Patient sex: M
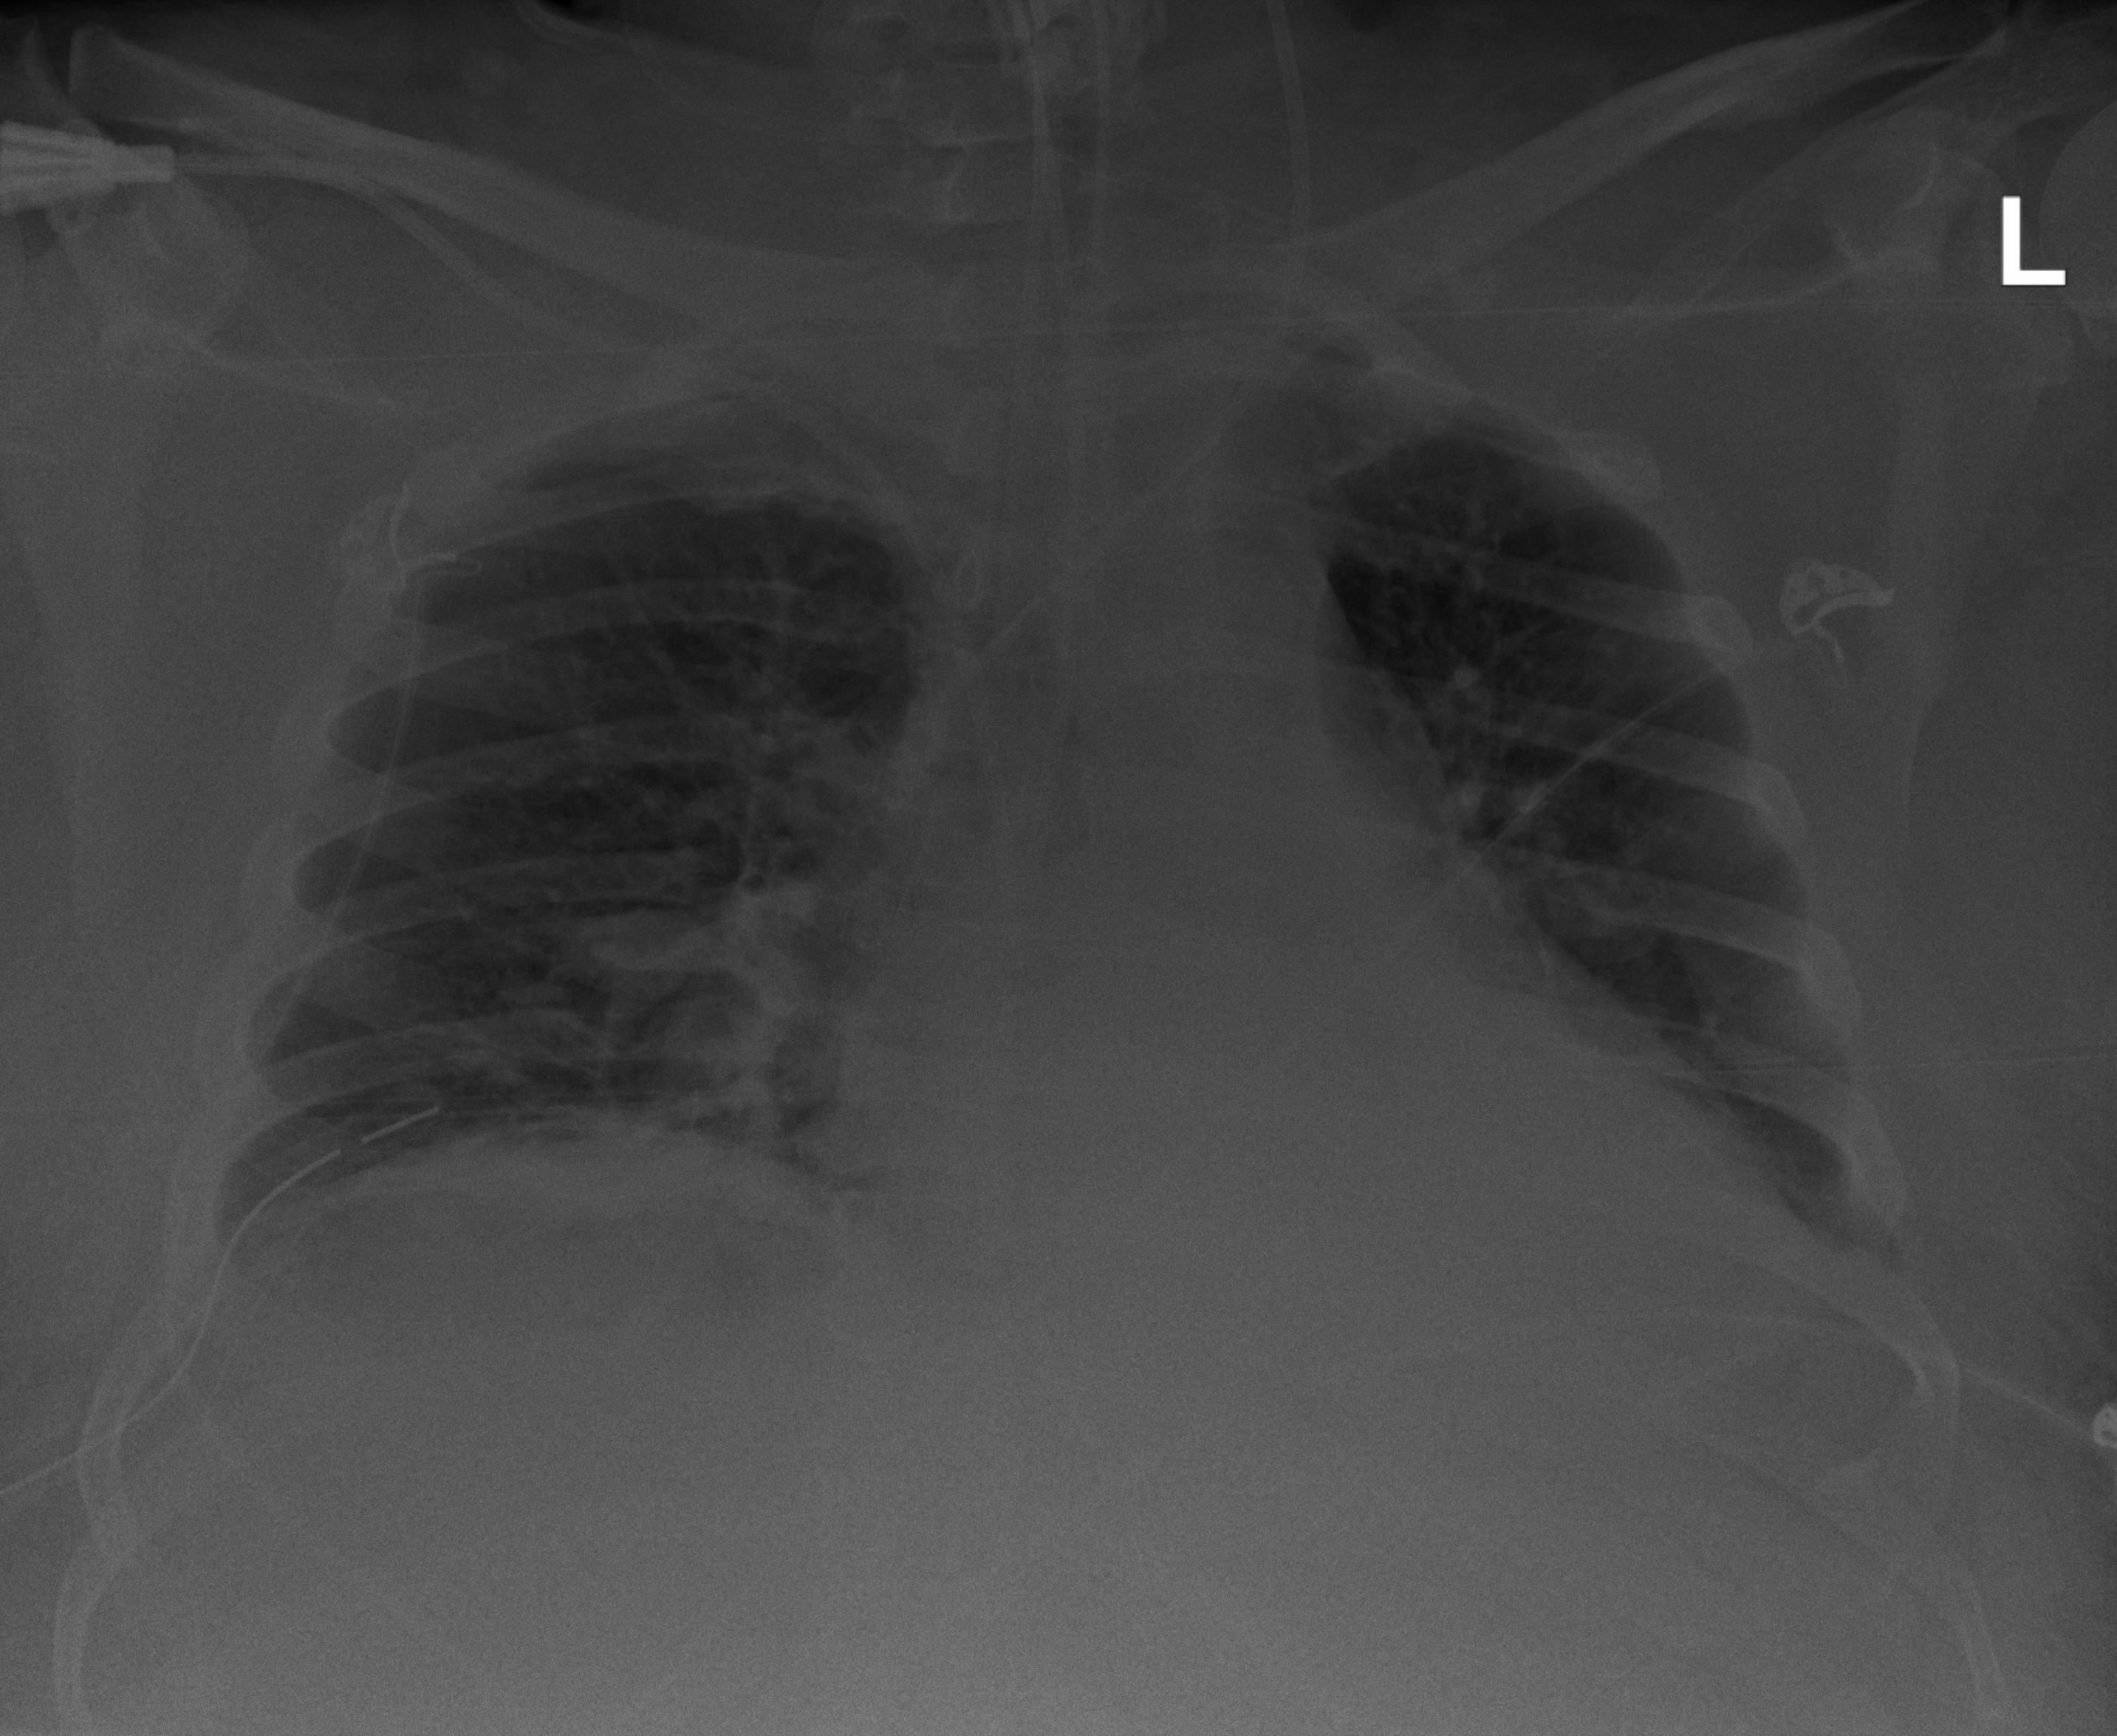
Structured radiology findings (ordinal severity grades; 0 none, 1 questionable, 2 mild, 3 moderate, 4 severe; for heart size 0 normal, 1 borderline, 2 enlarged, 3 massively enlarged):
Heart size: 1
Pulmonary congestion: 2
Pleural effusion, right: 0
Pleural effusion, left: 0
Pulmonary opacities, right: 2
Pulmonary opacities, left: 0
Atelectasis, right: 2
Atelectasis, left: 2